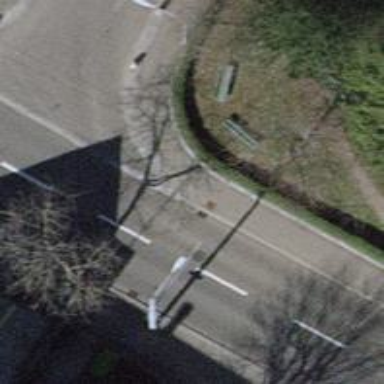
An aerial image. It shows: Sidewalk along the footway.